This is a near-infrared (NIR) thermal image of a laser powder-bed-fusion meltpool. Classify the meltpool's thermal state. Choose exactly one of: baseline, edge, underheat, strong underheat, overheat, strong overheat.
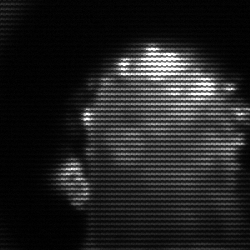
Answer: baseline